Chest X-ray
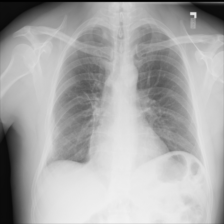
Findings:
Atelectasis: negative
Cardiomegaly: negative
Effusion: negative
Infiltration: negative
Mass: negative
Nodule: negative
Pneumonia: negative
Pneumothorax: negative
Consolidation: negative
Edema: negative
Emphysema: negative
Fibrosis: negative
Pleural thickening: negative
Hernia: negative